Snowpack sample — Buffalo Mountain, Silverthorne, Colorado, USA (1/25/25, 10:11 AM MST)
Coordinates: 39.6222, -106.1139
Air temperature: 22 °F
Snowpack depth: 110 cm
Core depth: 30 cm
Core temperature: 42.8 °F
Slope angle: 12°, slope face: 102°
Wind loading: high
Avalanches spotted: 0
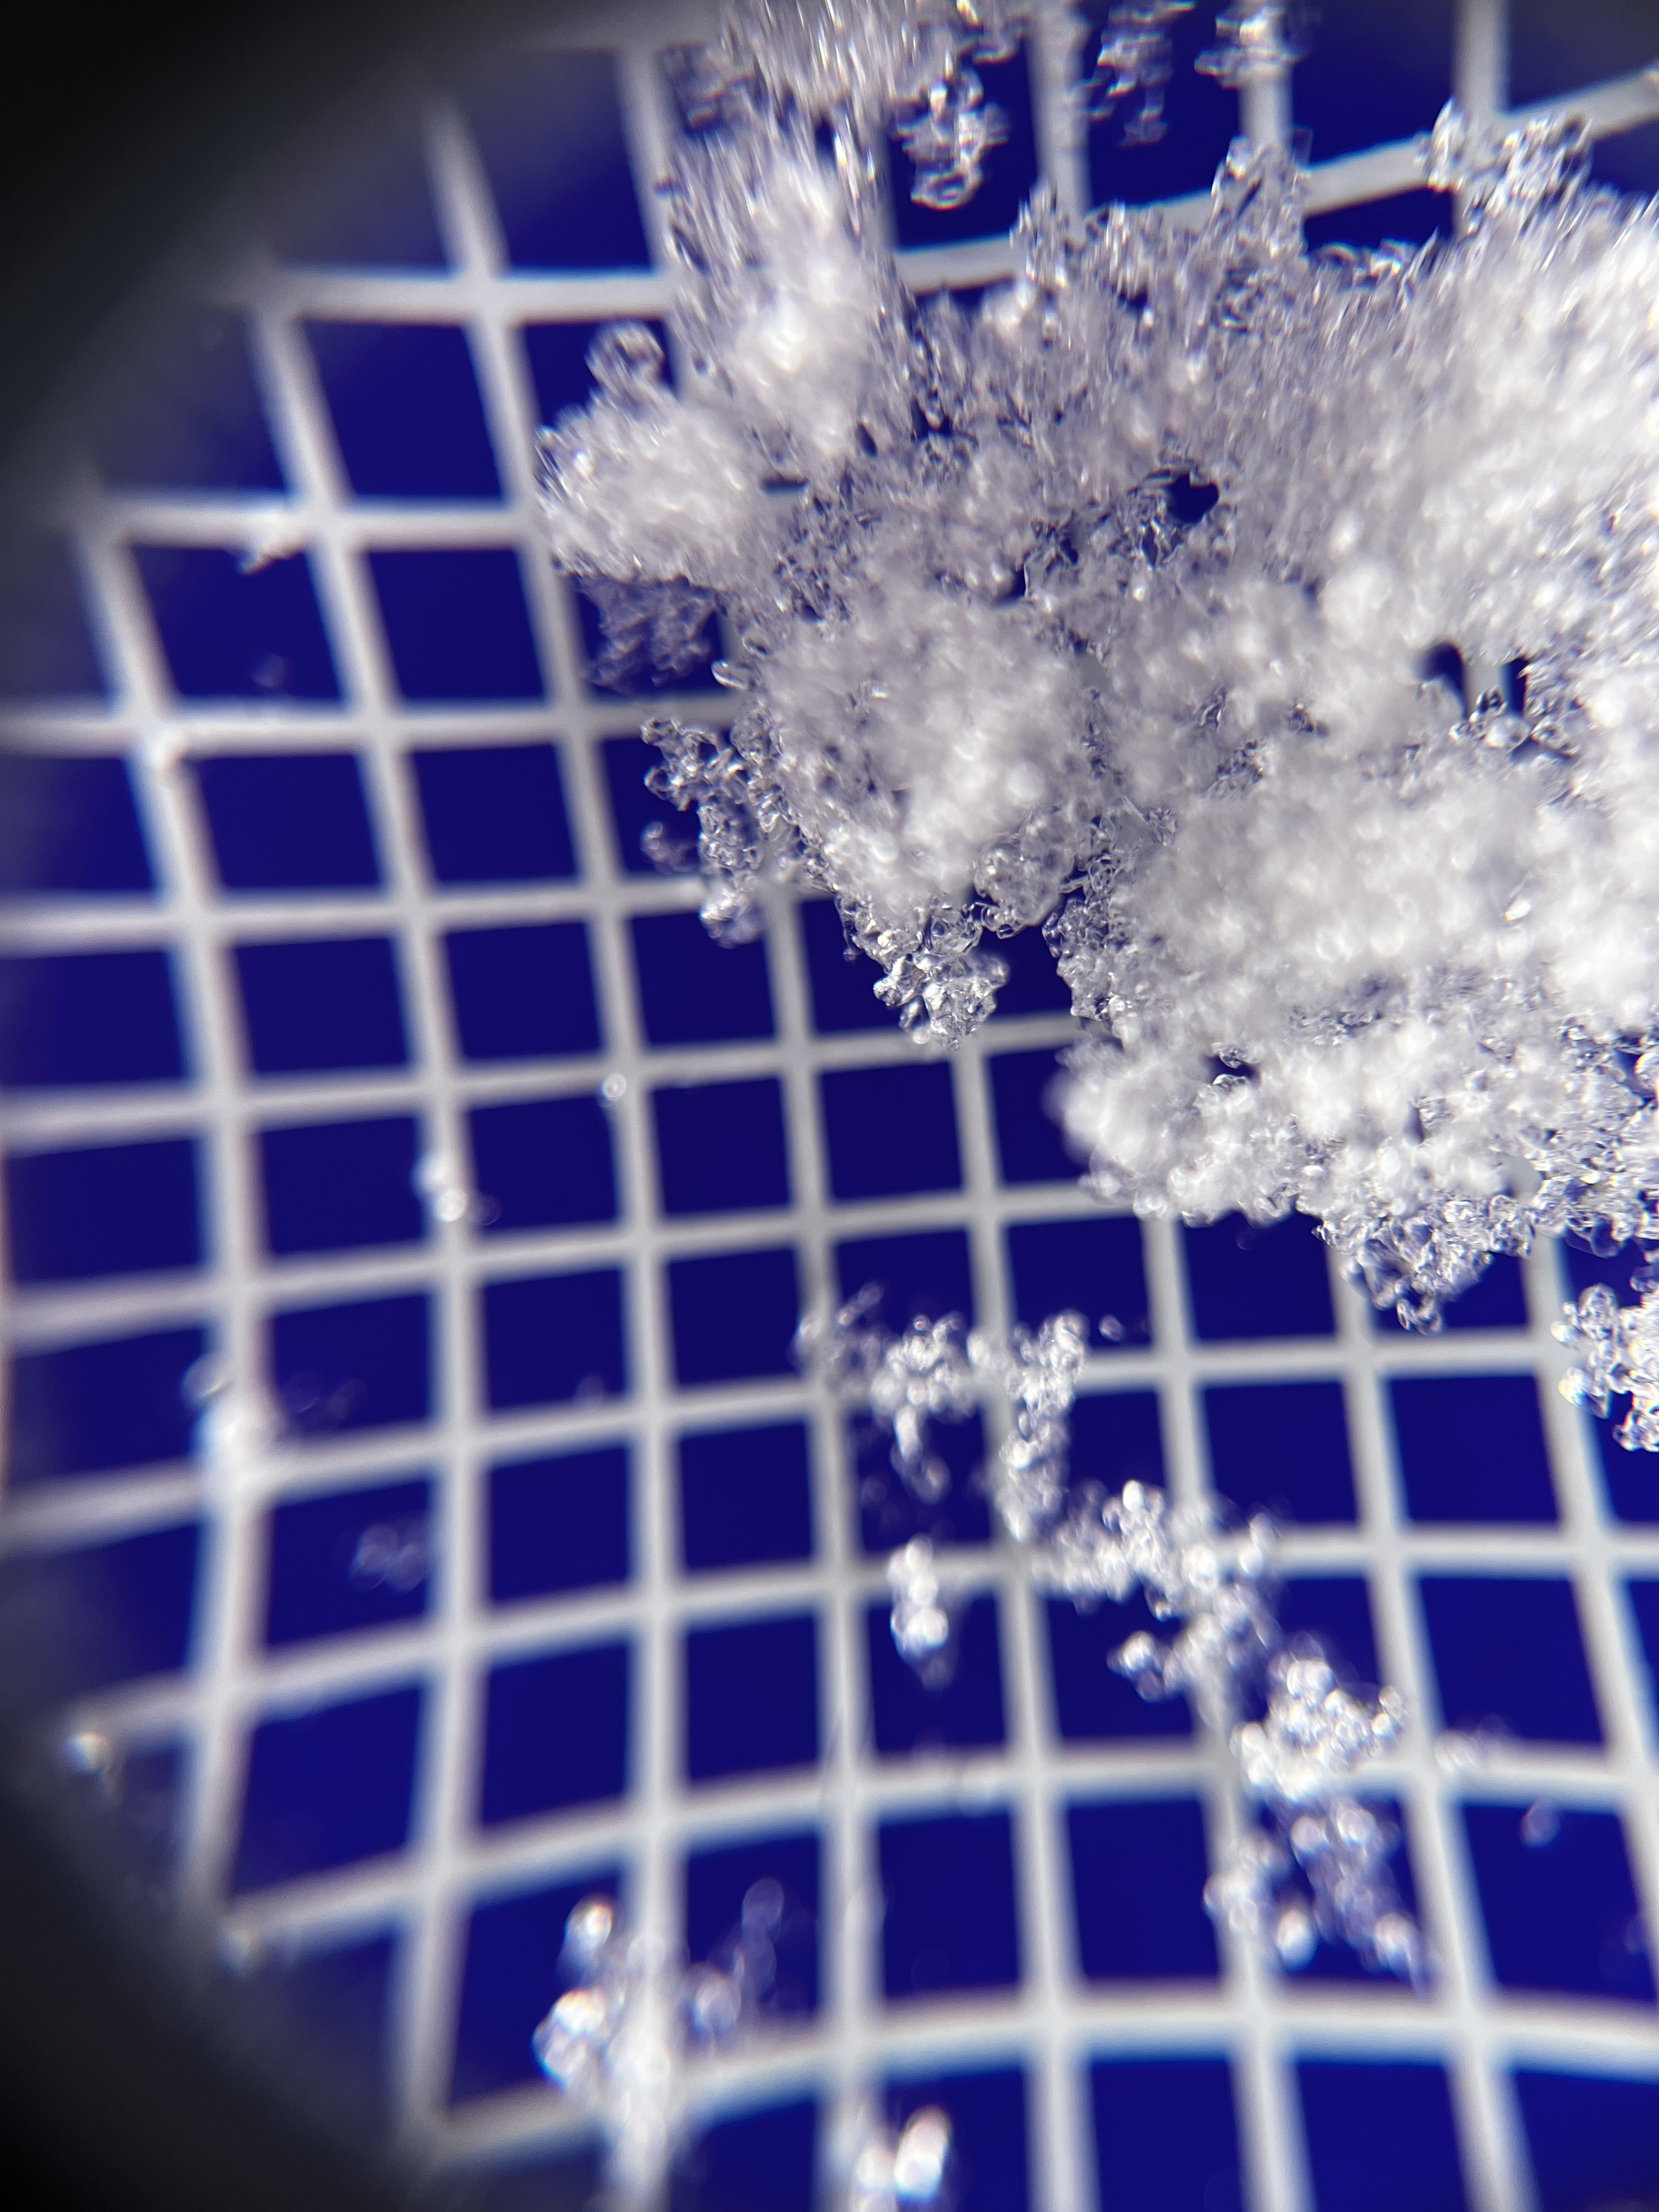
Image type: magnified_profile
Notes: No avalanches nearby, collected on the outskirts of a fire break 15 meters from the treeline, on way to Buffalo and Red Mountain